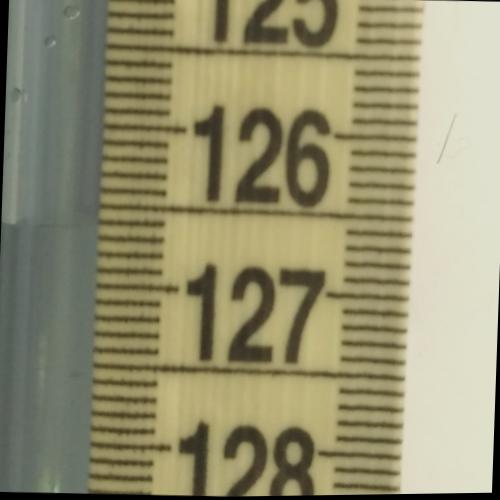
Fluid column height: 126.6 cm